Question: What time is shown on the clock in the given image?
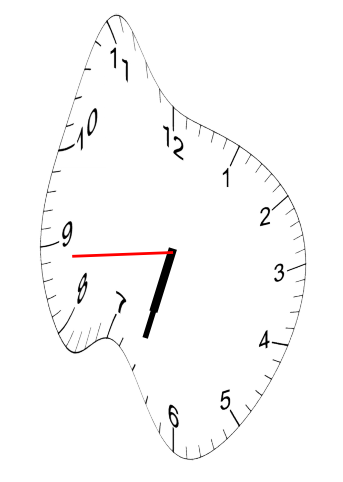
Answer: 06:32:44